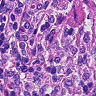
Metastatic tissue present: no